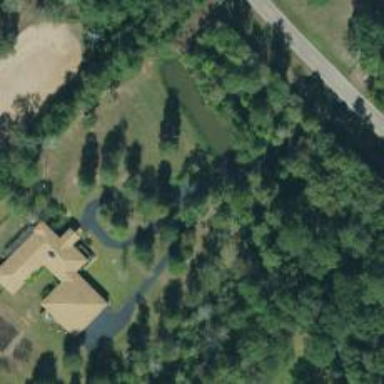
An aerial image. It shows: Driveway leading to service road.